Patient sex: M
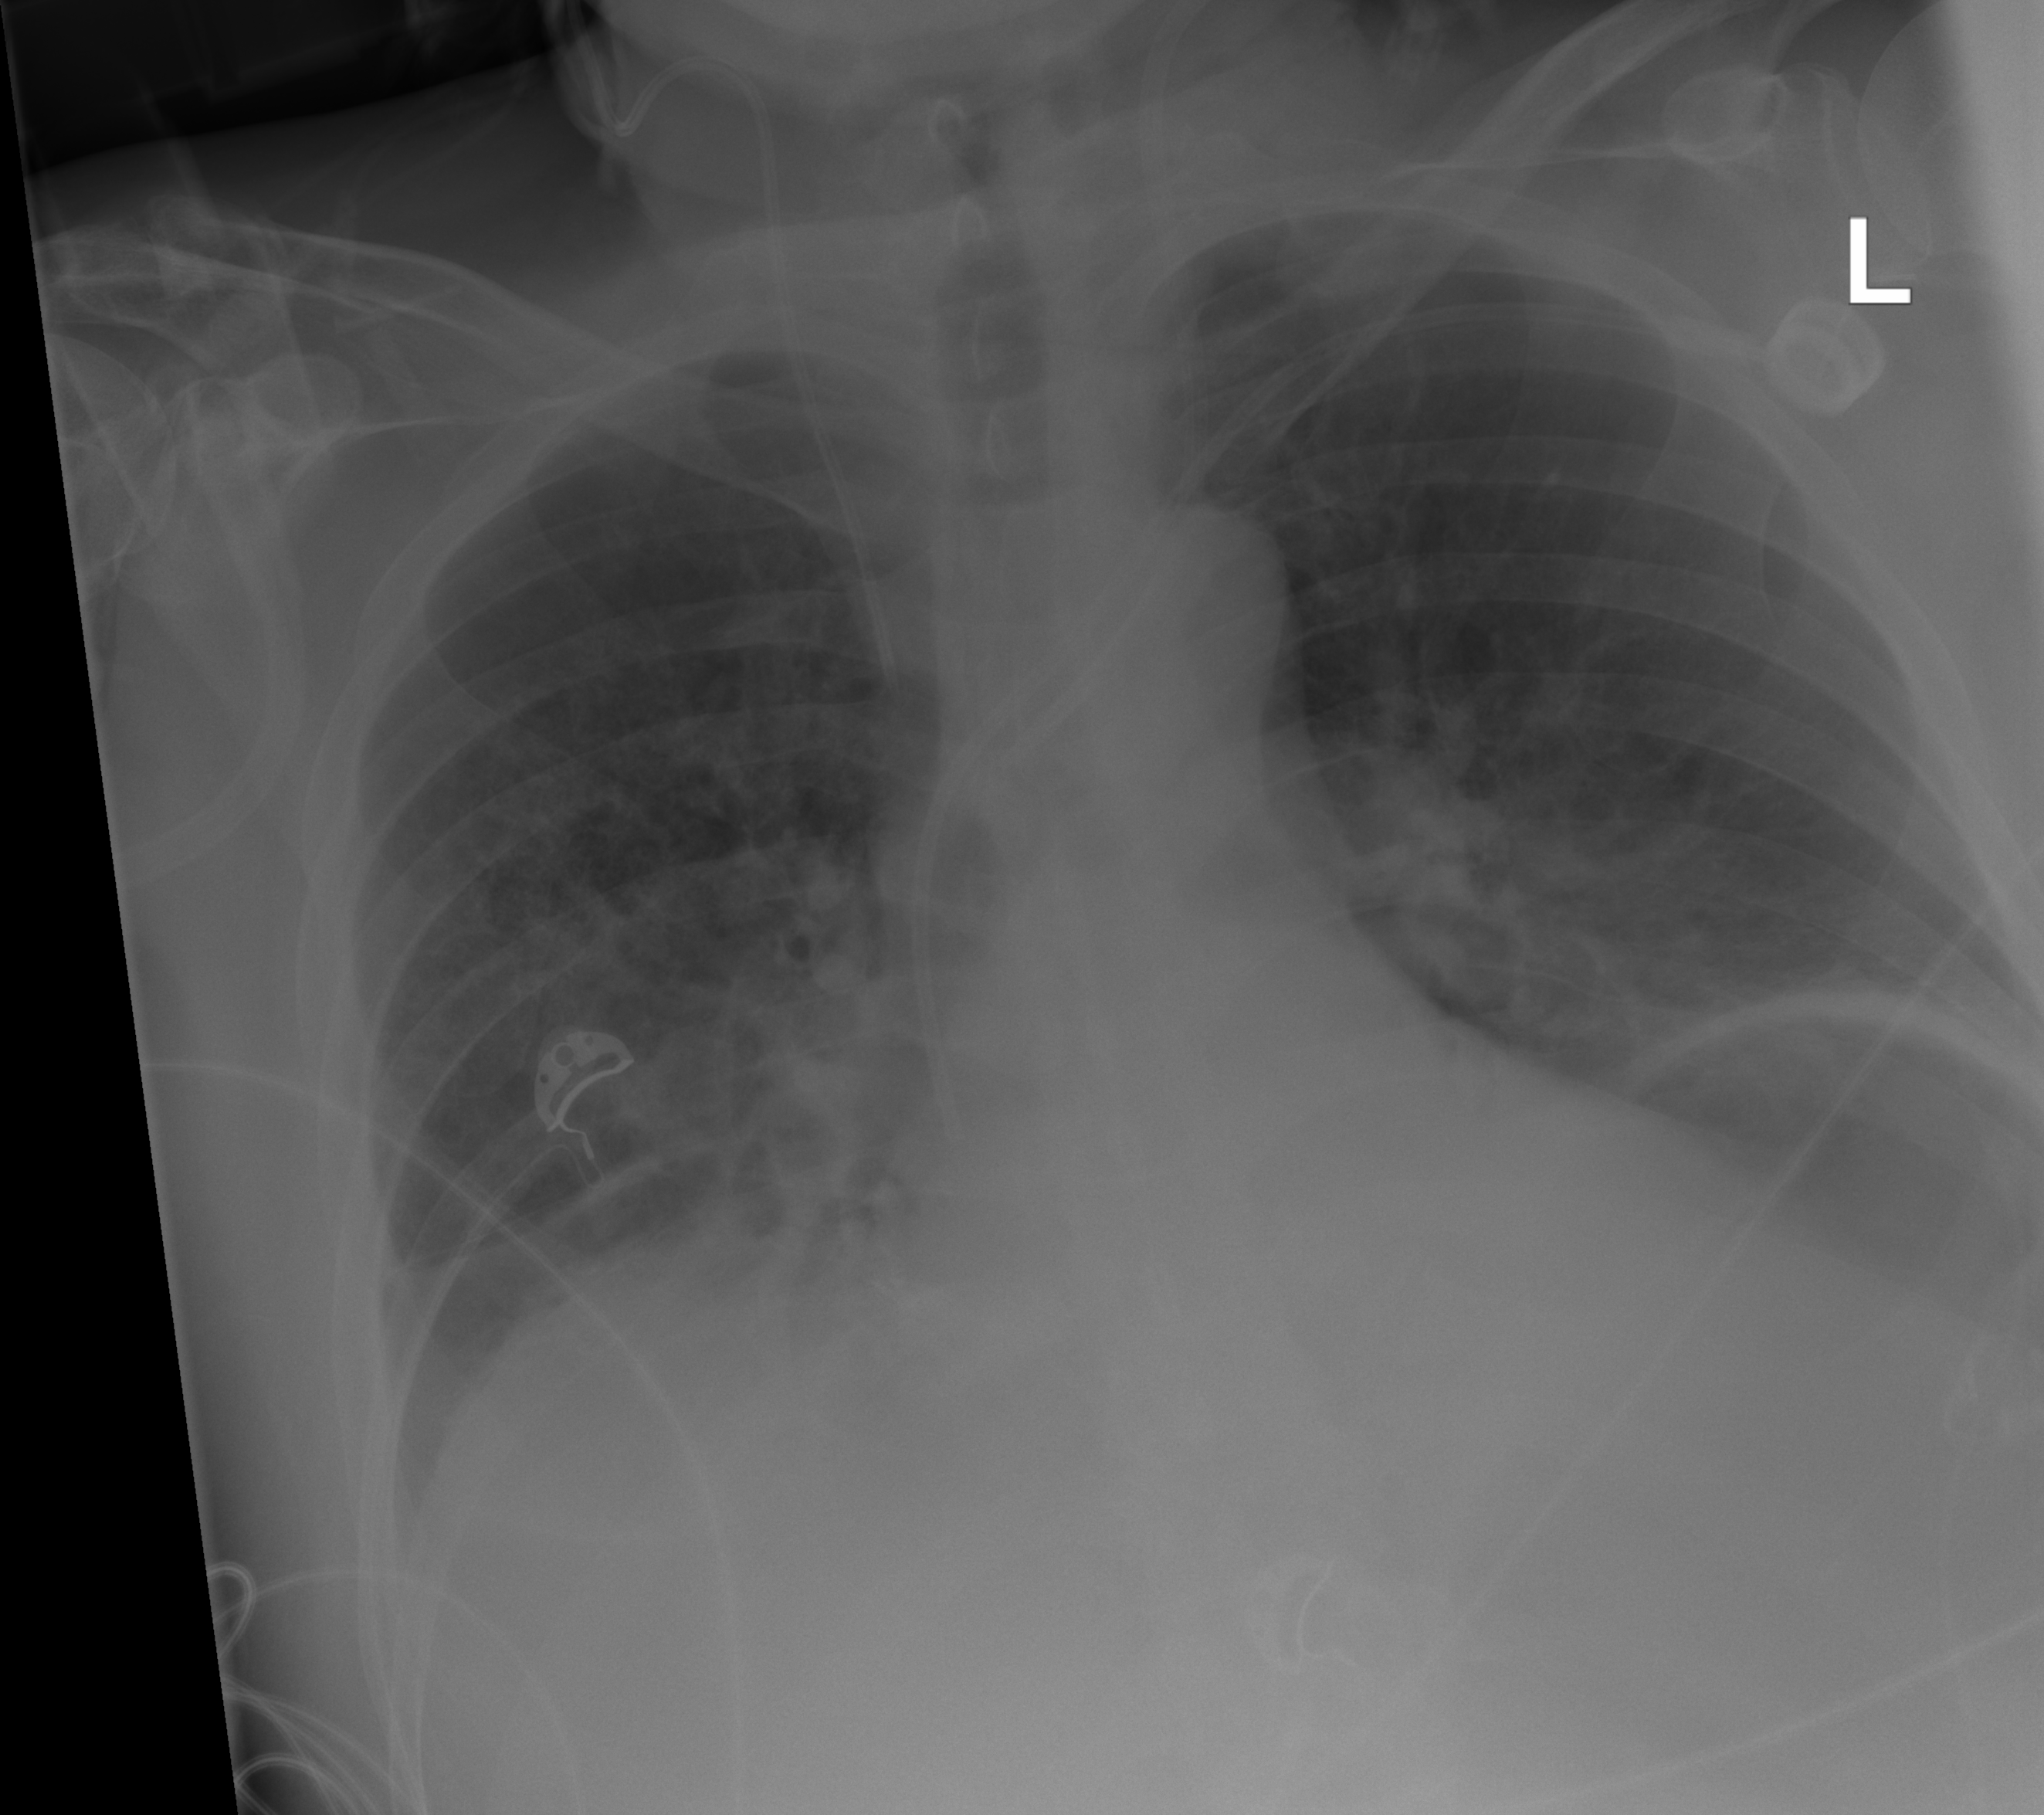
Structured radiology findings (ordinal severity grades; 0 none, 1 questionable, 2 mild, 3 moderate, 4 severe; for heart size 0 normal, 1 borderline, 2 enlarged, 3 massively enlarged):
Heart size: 0
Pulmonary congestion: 2
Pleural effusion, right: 0
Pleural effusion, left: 0
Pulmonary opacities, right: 0
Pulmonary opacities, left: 0
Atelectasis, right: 2
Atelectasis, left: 2